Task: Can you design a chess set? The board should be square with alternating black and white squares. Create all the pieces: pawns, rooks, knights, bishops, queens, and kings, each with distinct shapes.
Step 3375:
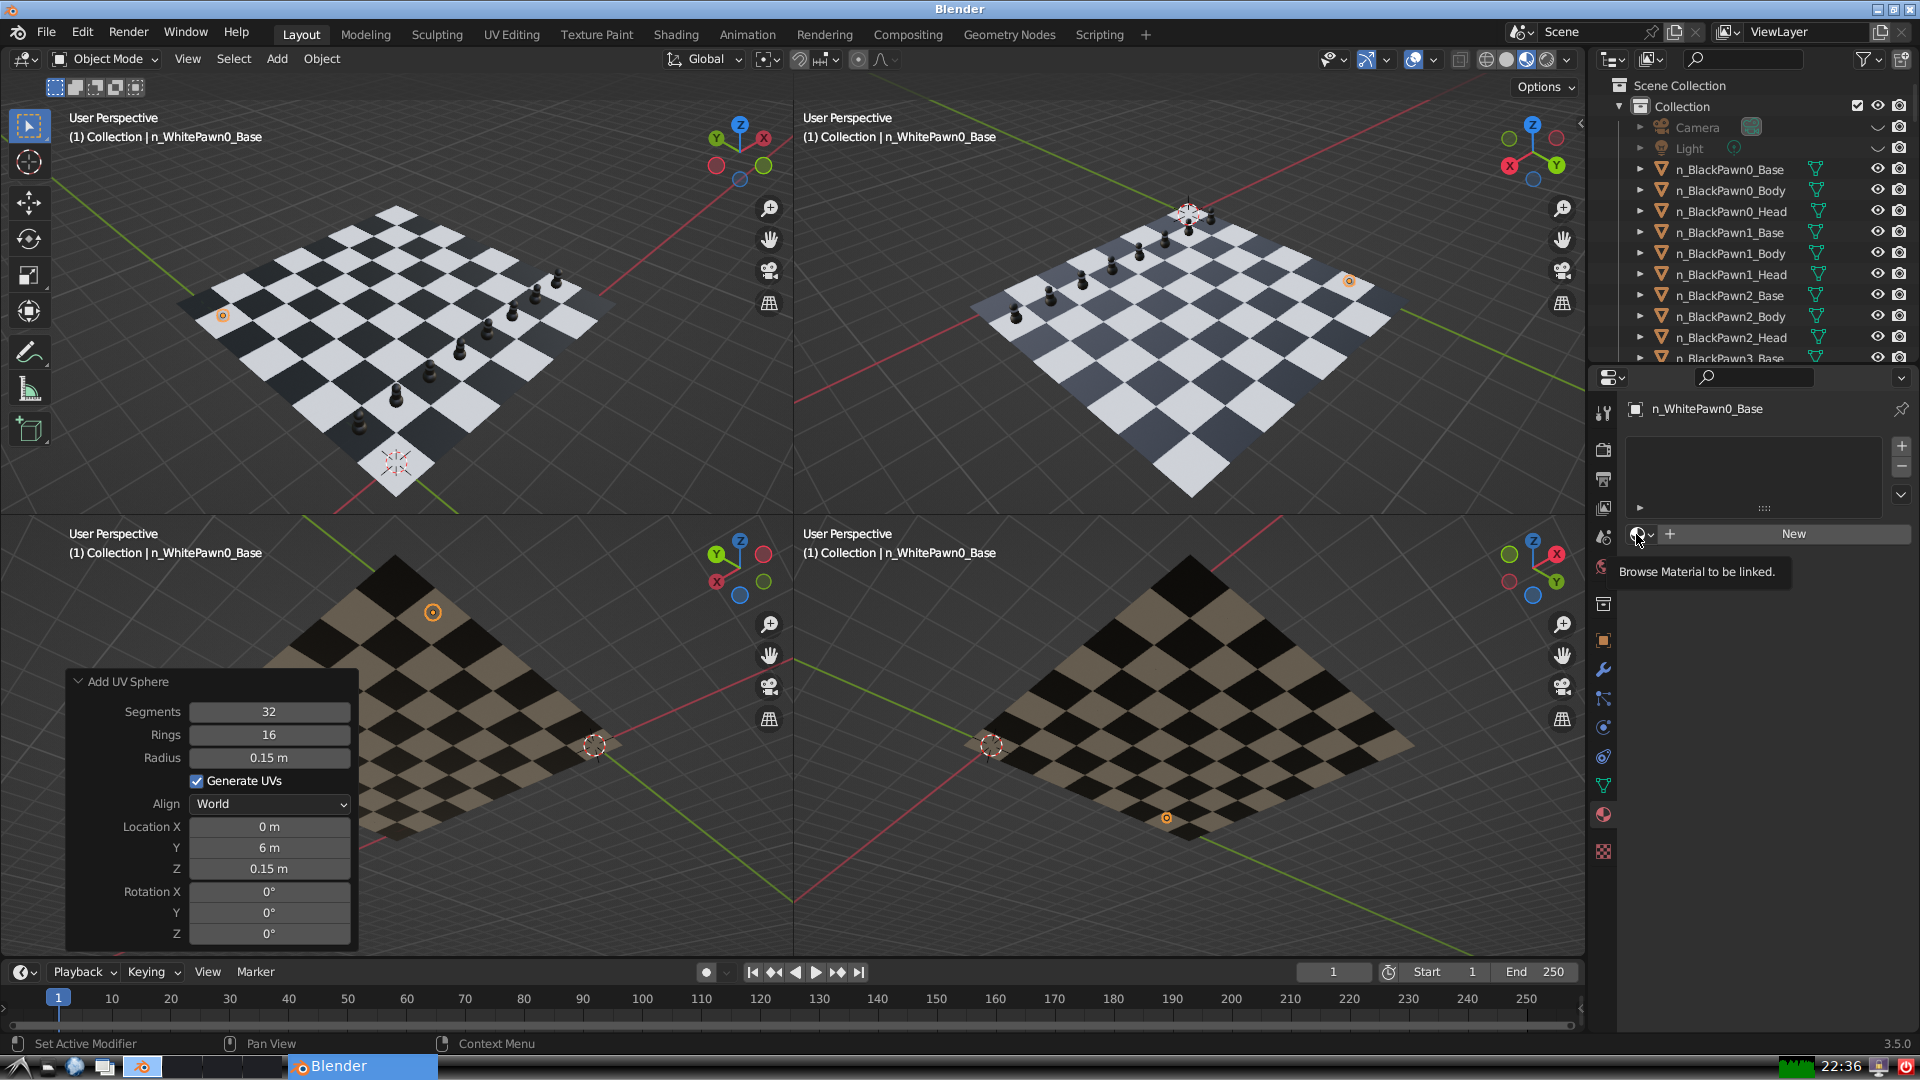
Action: click: no